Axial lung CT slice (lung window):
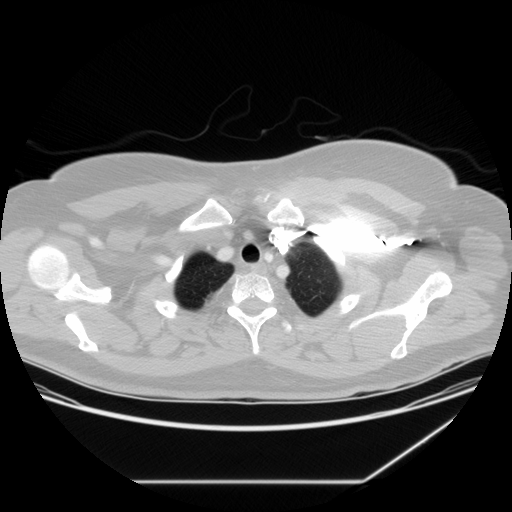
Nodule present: no